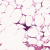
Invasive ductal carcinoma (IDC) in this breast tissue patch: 0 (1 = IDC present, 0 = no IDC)